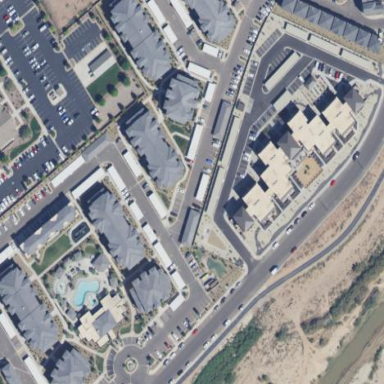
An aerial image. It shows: Residential area with apartments.